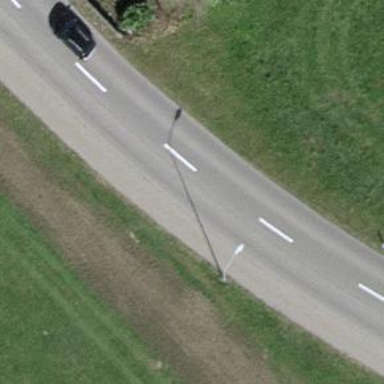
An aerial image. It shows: Tertiary road.